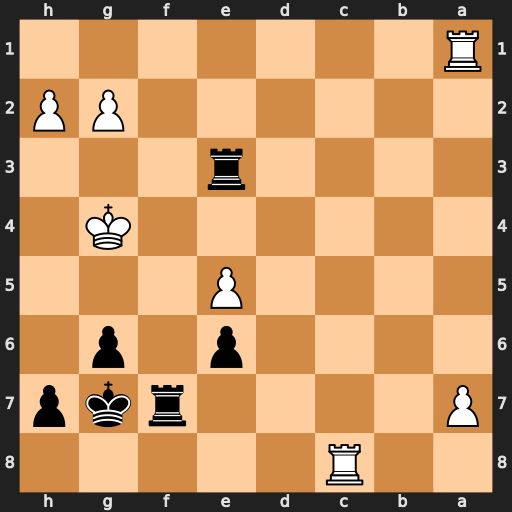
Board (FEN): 2R5/P4rkp/4p1p1/4P3/6K1/4r3/6PP/R7
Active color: b
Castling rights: -
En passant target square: -
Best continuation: h5+ Kg5 Rf5+ Kh4 Rf4+ g4 Rxg4#